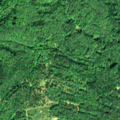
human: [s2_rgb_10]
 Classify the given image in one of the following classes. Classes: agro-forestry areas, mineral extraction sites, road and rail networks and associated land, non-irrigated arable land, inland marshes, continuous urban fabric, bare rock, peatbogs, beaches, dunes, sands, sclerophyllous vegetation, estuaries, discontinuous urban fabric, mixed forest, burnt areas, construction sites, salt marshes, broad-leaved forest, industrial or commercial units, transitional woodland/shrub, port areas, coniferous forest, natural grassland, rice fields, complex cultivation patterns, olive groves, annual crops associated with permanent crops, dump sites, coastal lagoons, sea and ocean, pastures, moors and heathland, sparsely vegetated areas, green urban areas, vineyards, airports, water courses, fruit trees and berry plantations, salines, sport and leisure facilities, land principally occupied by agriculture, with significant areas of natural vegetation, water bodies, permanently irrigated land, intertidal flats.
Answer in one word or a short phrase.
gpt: broad-leaved forest, mixed forest, transitional woodland/shrub